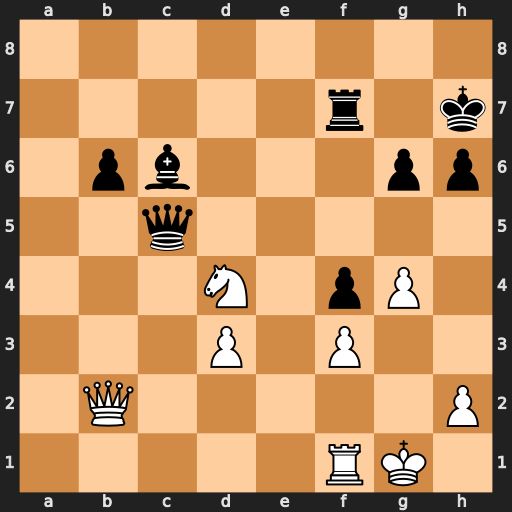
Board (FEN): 8/5r1k/1pb3pp/2q5/3N1pP1/3P1P2/1Q5P/5RK1
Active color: w
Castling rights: -
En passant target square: -
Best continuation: Rc1 Qe5 Rxc6 Rd7 Rc4